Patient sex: M
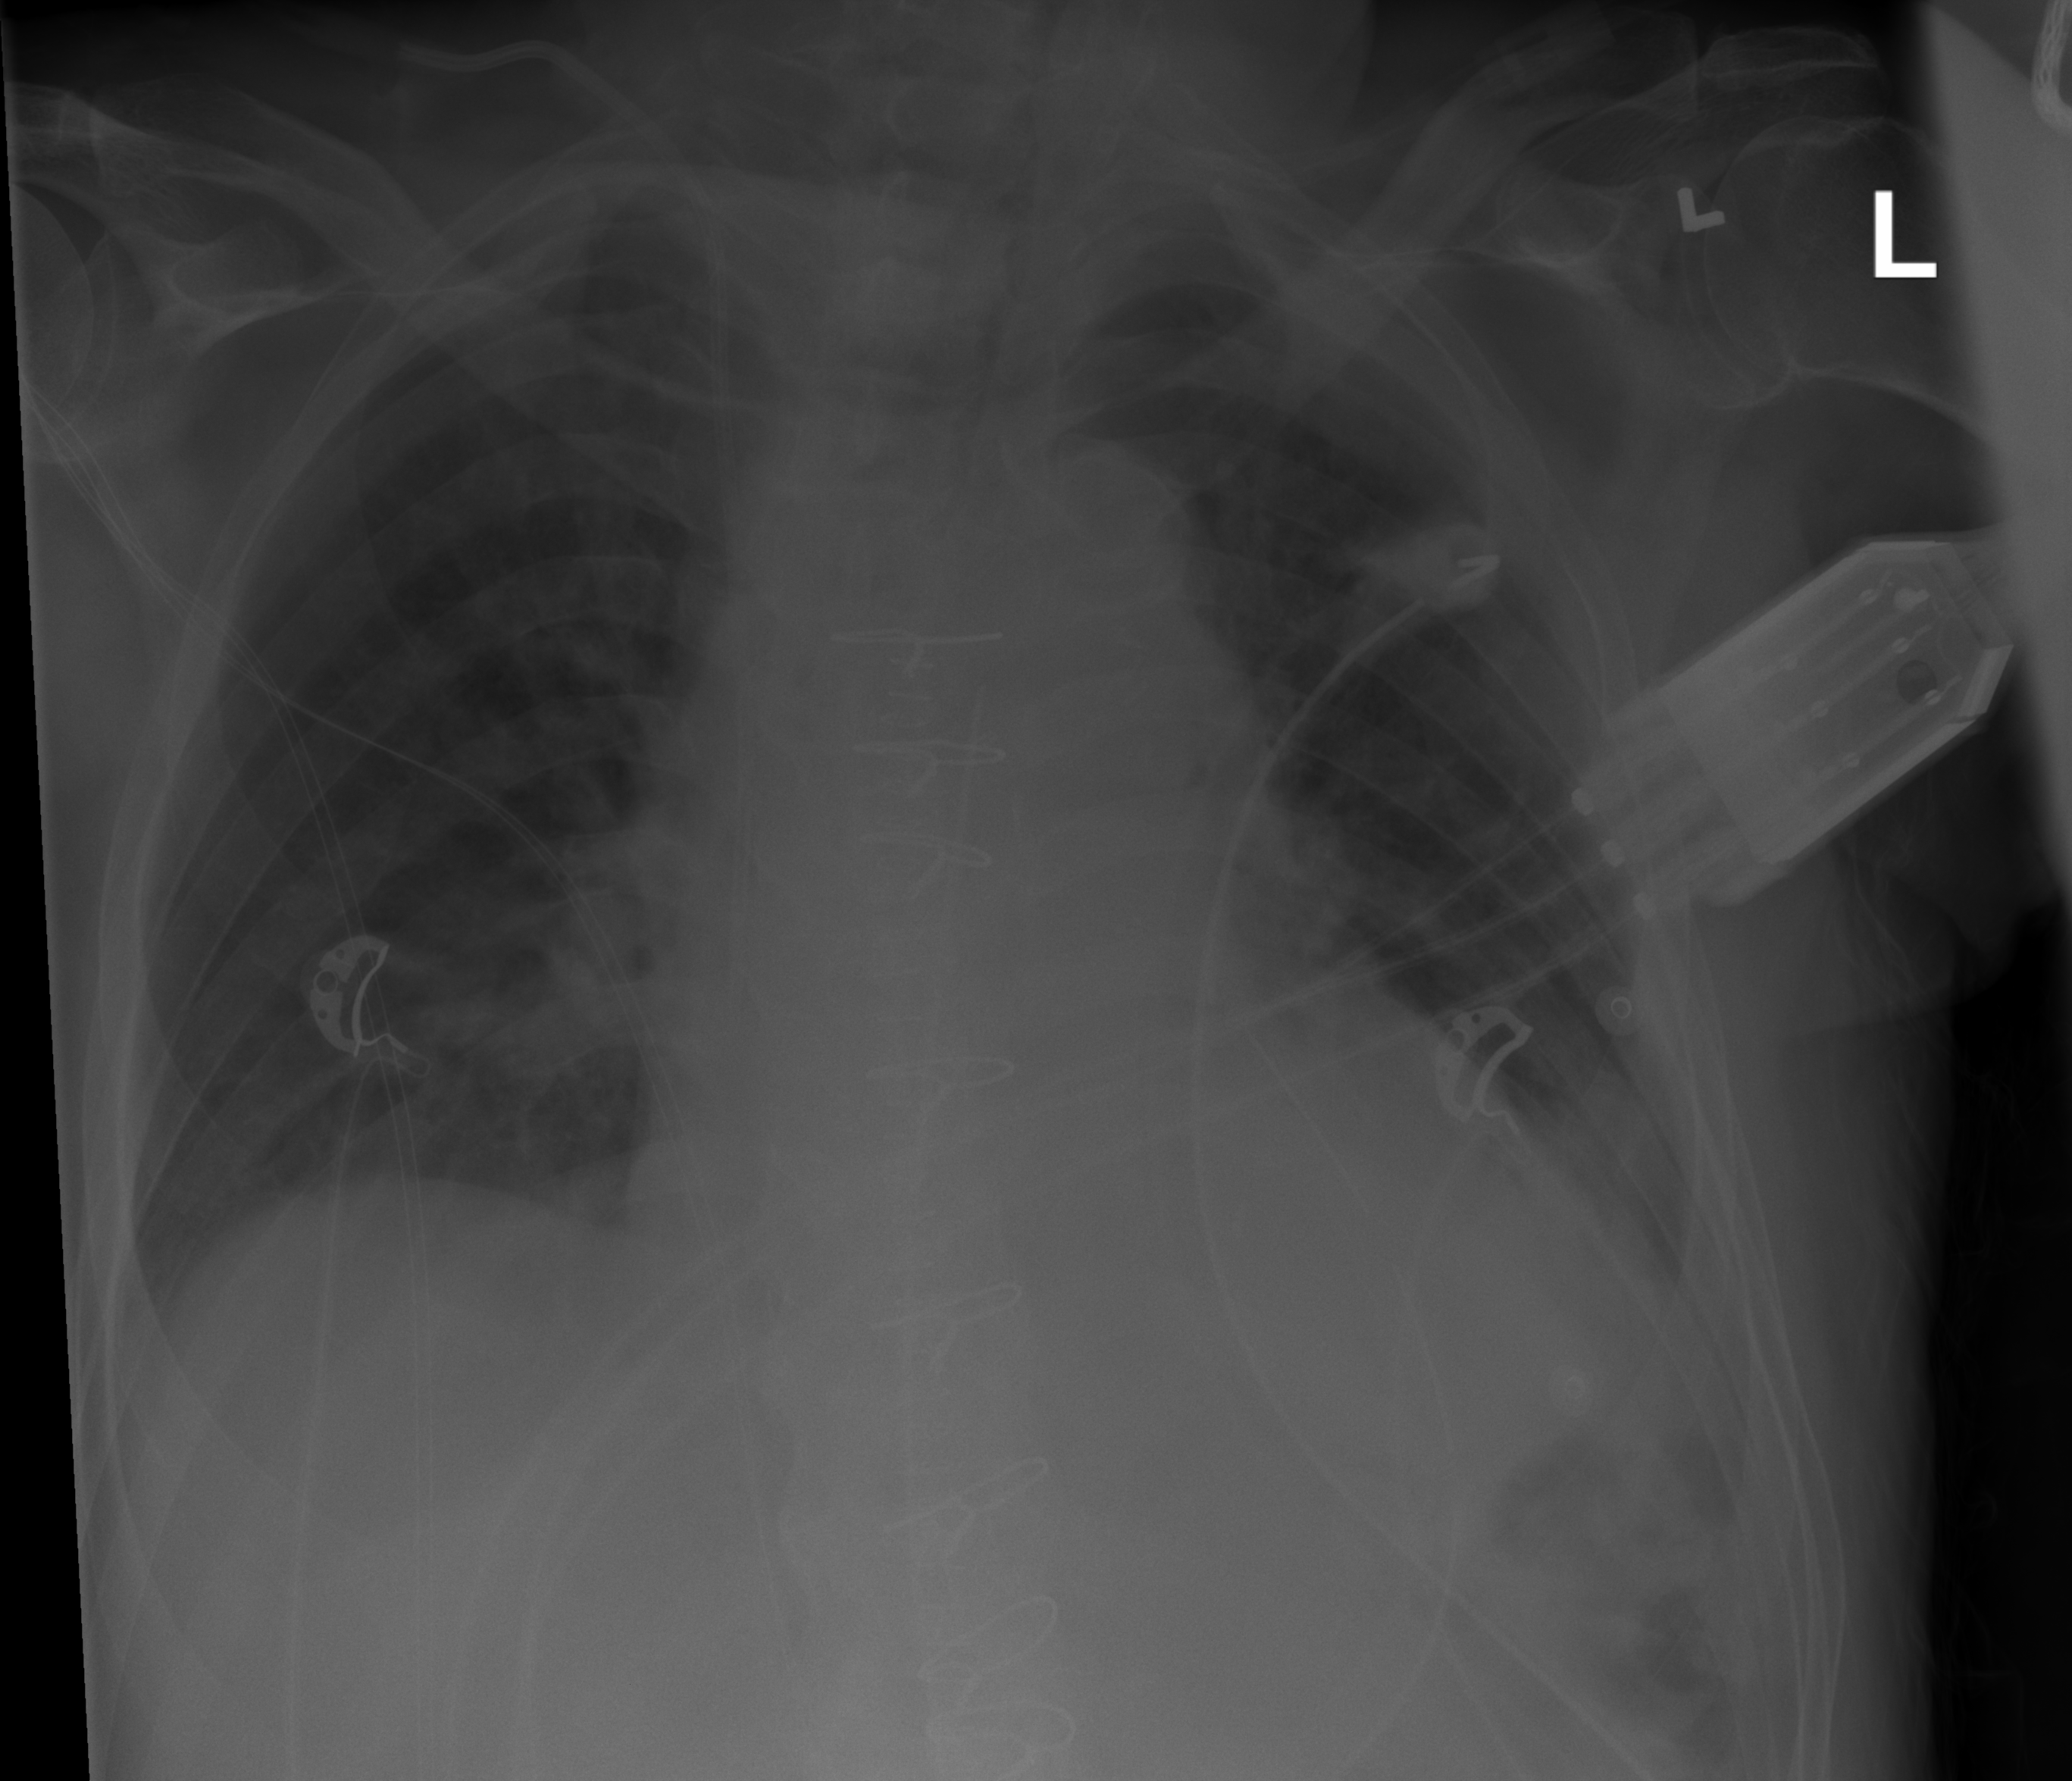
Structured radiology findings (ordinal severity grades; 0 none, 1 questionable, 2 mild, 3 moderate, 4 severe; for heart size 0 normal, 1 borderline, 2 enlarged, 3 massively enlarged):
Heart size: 2
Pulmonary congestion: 1
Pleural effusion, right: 1
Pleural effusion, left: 2
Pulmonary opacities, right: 0
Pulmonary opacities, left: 0
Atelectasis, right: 2
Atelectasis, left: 2